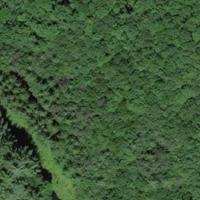
EUNIS habitat code: 44
Species observed at this site:
Sambucus nigra
Petasites hybridus
Pseudotsuga menziesii